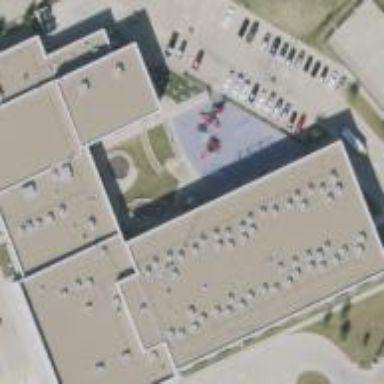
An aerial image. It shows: School building.